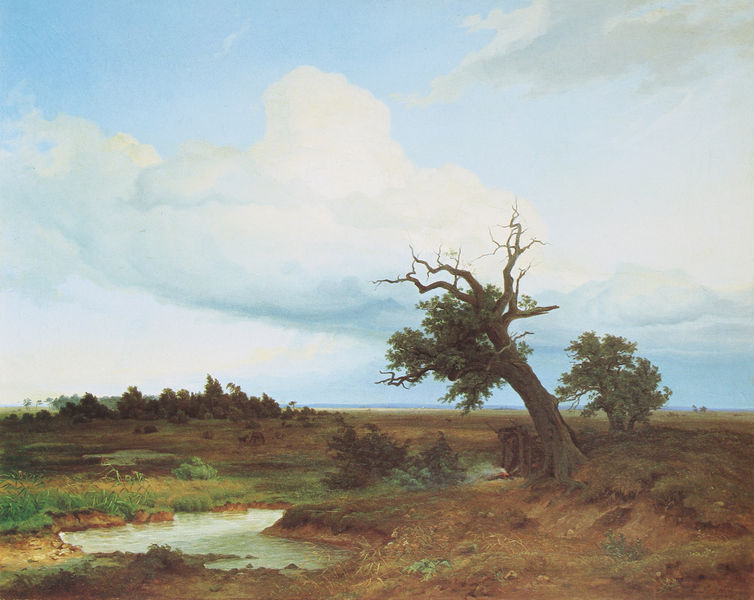
Titel: Ebene mit absterbender Eiche
Künstler: Eduard d.Ä. Schleich
Standort: München
Institution: Bayerische Staatsgemäldesammlungen
Schlagwörter: baum, blau, blätter, feuer, gemälde, himmel, laub, schatten, wasser, weiß, wolken, bäume, fluss, gelb, grün, landschaft, ocker, sand, see, teich, ufer, äste, blume, blumen, braun, grau, licht, gras, rot, tiere, wiese, wolke, beige, malerei, alt, steine, tod, tot, weit, niederlande, öl, ast, bach, baumstamm, ebene, einsamkeit, erde, ferne, flusslauf, gräser, horizont, hügel, natur, schilf, strauch, weite, wind, zweige, busch, büsche, flach, gebüsch, gewässer, hütte, sonne, sträucher, boden, insel, land, realismus, pflanzen, wald, pferd, pferde, pfütze, sommer, naturalismus, lehm, berge, dürre, hang, leere, kahl, kuh, vegetation, geröll, böschung, friedrich, romantik, wehr, sturm, realistisch, allein, fotorealistisch, steppe, panorama, dürr, heide, ödnis, laubbaum, fernweh, buschwerk, moor, tümpel, geäst, hain, dreck, rote erde, schief, gerippe, krüppel, verwachsen, goldener schnitt, weitblick, einsiedler, flußbett, william turner, lagerfeuer, windschief, absterbend, baumgerippe, baumskelett, ecihe, einasmkeit, horizonlinie, regens, vanitas motiv, vergänglivhkeit, zwietracht, bodden, simmer